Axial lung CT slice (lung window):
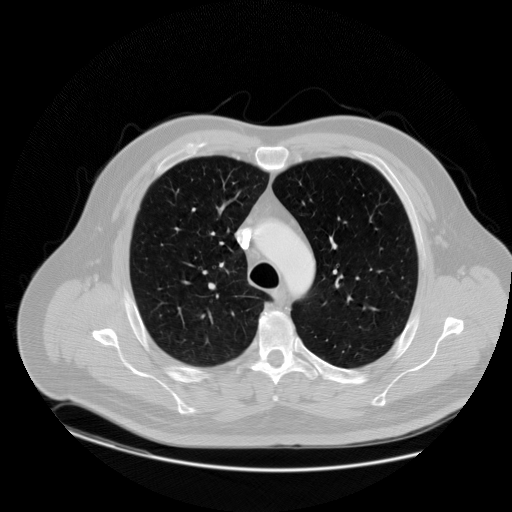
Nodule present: no